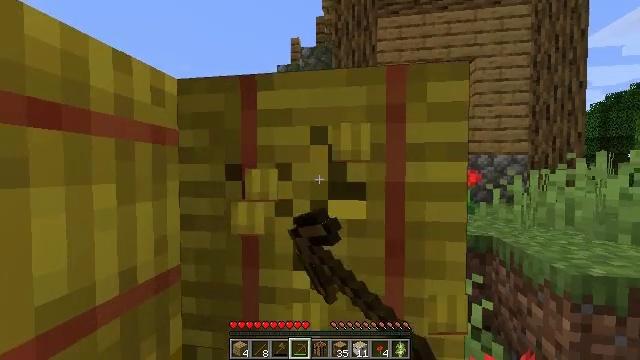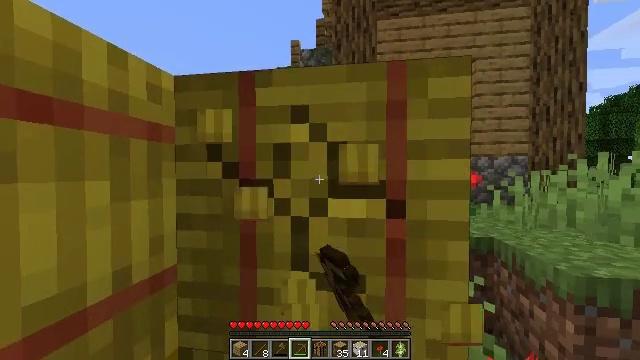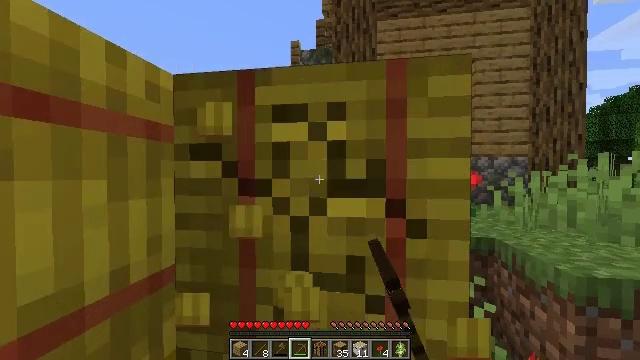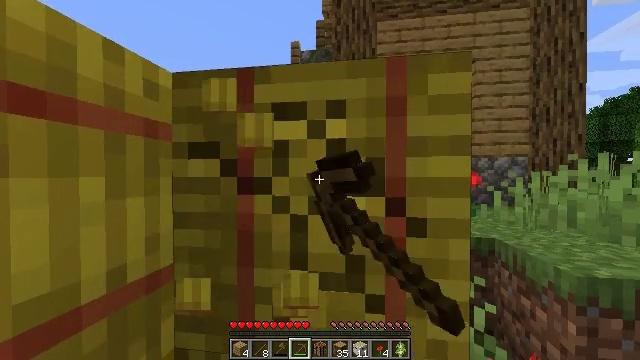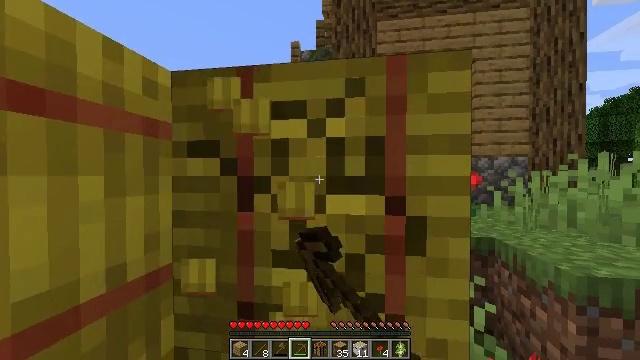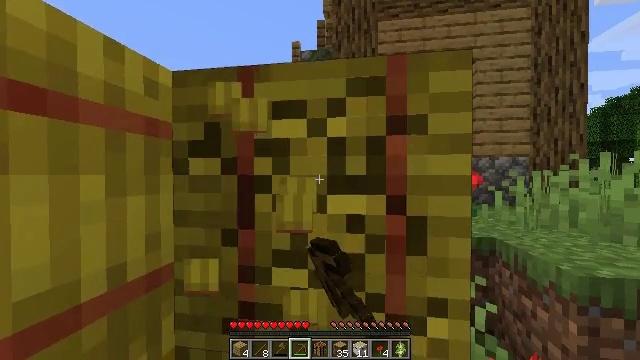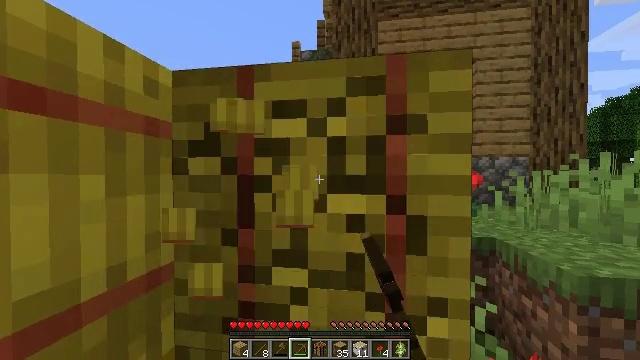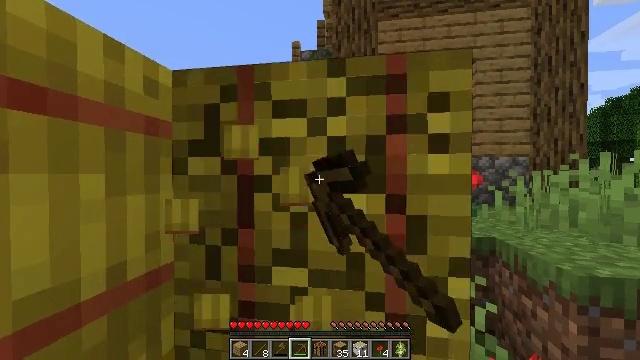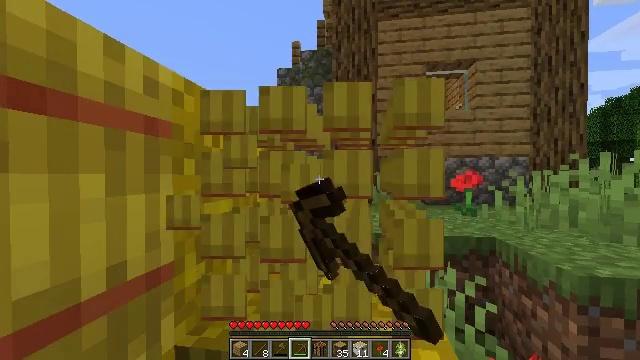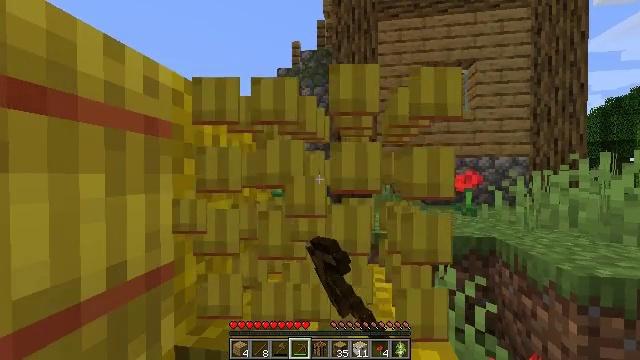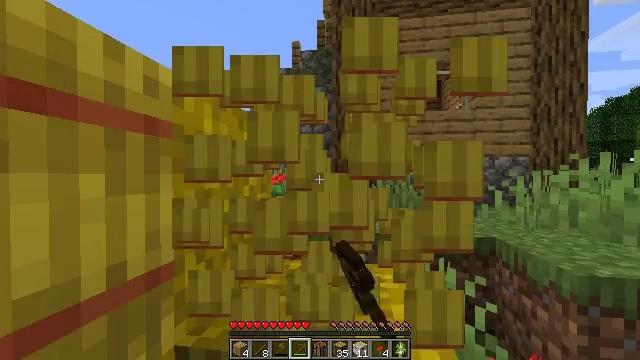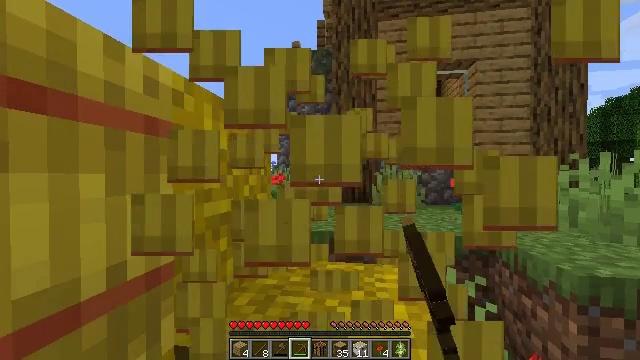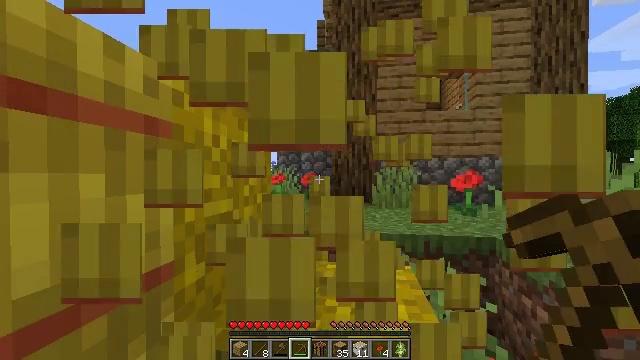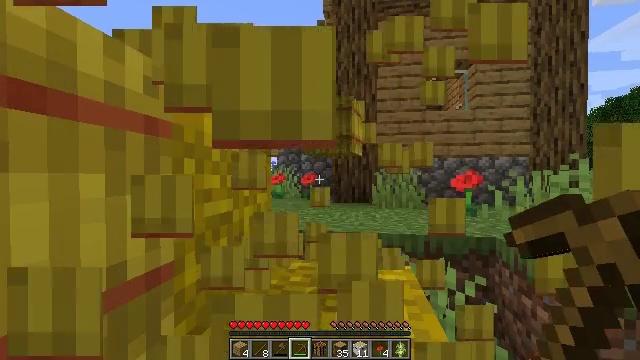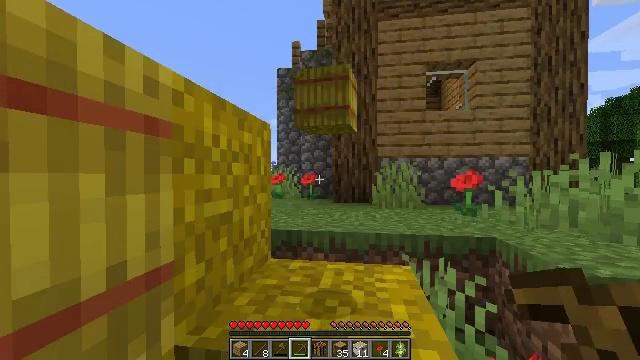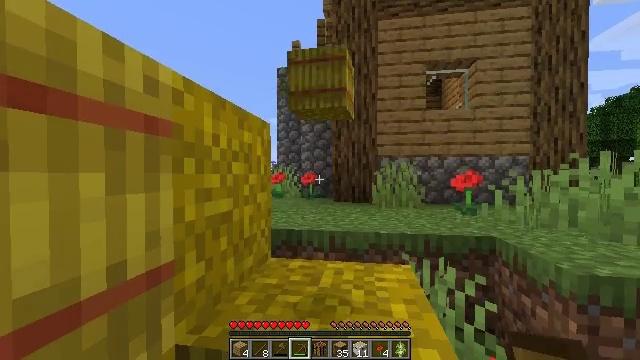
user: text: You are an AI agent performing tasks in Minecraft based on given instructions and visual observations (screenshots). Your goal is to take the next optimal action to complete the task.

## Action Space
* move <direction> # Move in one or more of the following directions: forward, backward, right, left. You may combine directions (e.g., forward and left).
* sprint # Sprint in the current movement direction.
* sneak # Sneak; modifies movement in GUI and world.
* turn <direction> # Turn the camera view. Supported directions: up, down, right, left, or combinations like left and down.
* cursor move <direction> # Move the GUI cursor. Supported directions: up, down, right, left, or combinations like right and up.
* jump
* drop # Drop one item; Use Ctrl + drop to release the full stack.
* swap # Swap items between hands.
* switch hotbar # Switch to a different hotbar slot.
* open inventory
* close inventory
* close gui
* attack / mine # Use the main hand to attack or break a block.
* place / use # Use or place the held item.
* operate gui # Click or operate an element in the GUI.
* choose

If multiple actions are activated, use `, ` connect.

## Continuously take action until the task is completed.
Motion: motion action
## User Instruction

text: Gather hay blocks from the farm.
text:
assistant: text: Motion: attack / mine
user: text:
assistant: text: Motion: attack / mine
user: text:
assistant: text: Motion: attack / mine
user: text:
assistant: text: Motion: attack / mine
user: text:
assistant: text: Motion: attack / mine
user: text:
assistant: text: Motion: attack / mine
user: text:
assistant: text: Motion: attack / mine
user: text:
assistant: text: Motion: attack / mine
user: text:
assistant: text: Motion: attack / mine
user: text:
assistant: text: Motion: attack / mine
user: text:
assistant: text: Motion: attack / mine
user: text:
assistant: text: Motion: attack / mine
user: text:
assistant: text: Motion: attack / mine
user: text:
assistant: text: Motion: attack / mine
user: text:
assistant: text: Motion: attack / mine
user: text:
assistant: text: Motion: turn down, attack / mine
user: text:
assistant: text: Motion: turn down, attack / mine
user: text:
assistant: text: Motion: turn left and down, attack / mine
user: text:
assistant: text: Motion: turn left and down, attack / mine
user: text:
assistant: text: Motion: turn down, attack / mine
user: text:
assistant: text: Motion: turn down, attack / mine
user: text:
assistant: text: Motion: turn down, attack / mine
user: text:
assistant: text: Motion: attack / mine
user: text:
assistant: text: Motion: attack / mine
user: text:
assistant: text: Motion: attack / mine
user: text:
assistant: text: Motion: attack / mine
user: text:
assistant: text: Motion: attack / mine
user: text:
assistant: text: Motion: attack / mine
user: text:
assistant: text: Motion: attack / mine
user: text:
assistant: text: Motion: attack / mine